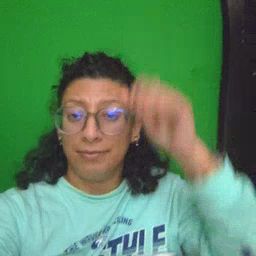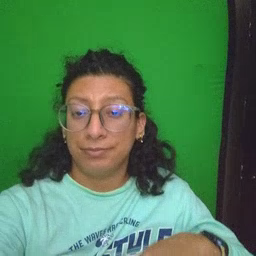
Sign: minemy